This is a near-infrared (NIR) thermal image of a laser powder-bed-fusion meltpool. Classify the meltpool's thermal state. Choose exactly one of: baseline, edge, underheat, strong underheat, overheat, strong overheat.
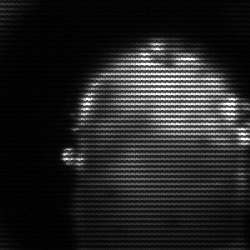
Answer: baseline